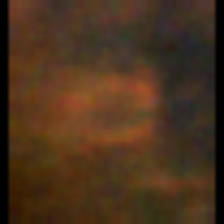
Taxon: Unknown_full_image
Group: Unknown